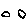
Label: hexagon